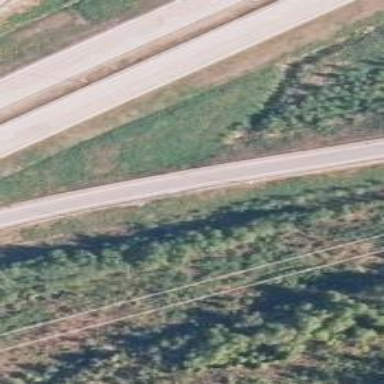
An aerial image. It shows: Asphalt trunk link road.